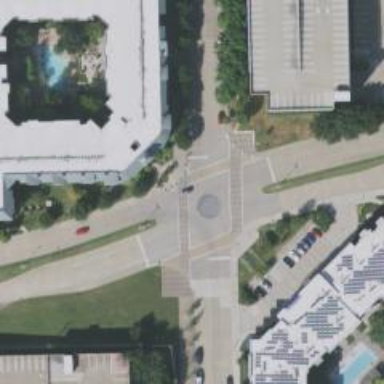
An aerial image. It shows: Zebra crossing on footway.